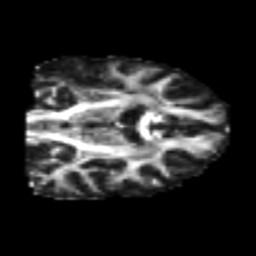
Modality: FA
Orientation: coronal
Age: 50
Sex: male
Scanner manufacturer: siemens
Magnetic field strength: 3 T
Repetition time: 4.999 s
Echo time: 0.07946 s